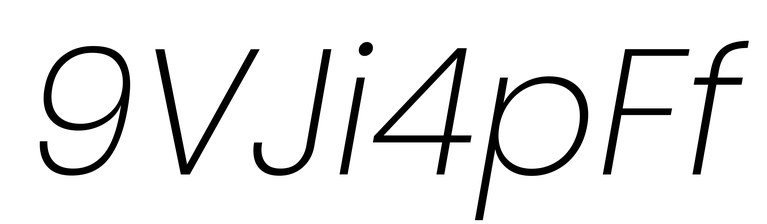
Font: Poppins-ExtraLightItalic